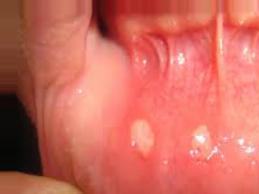
Condition: Mouth Ulcer